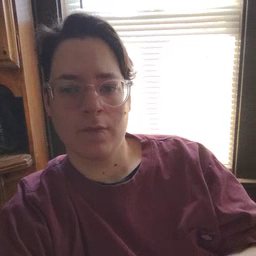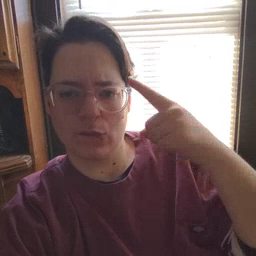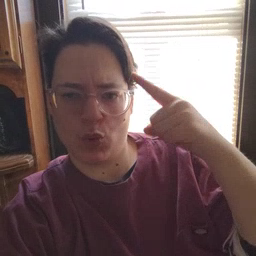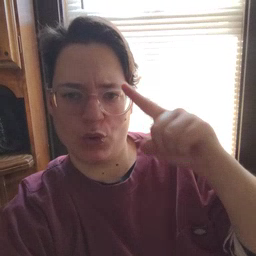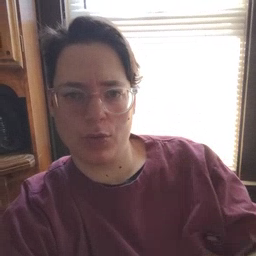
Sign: for